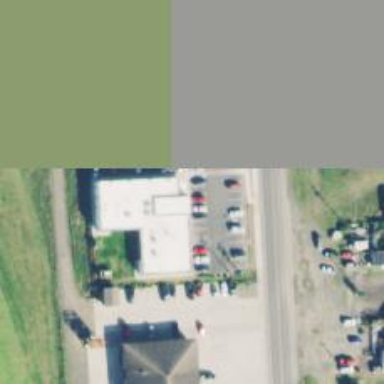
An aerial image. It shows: Clinic.